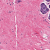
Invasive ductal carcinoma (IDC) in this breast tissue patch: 0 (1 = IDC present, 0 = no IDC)